The image is a wavelet scalogram (time versus scale/frequency) of a rolling-element bearing's vibration signal. What is the most likely bearing condition (normal, inner_race, outer_race, ball)?
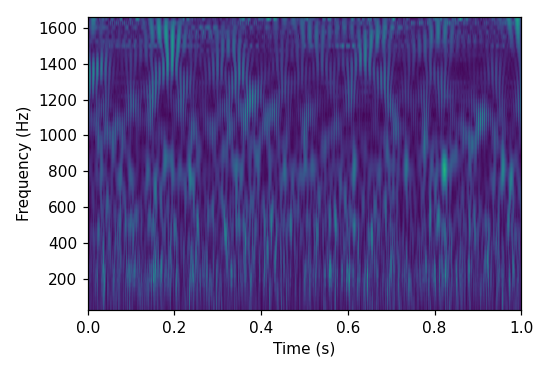
Answer: normal